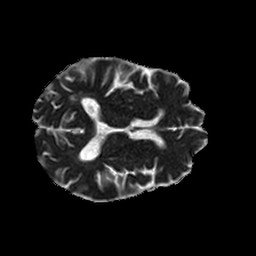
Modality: ADC
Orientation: axial
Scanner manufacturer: philips
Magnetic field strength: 1.5 T
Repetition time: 3.395 s
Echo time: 0.06922 s